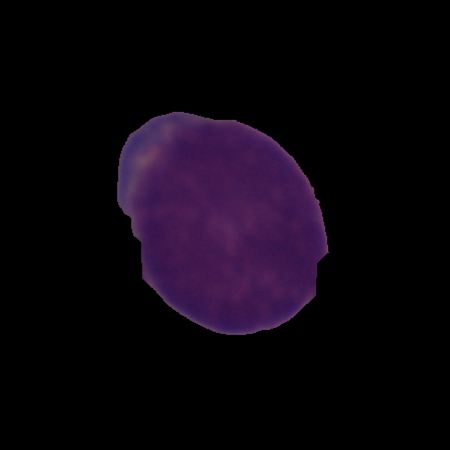
Label: cancer